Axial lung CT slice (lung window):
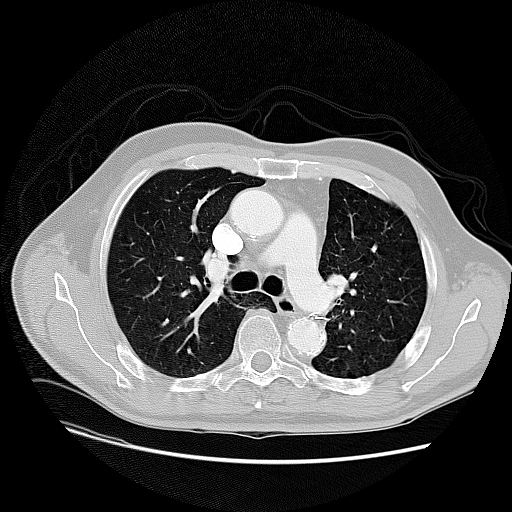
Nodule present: no